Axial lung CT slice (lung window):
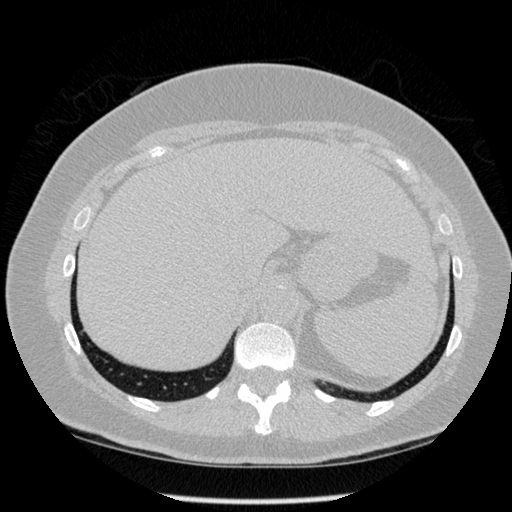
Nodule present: no